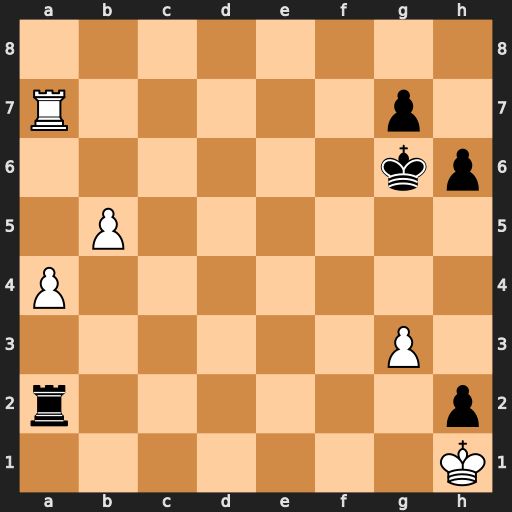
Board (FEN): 8/R5p1/6kp/1P6/P7/6P1/r6p/7K
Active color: w
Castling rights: -
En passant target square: -
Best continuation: b6 Ra1+ Kxh2